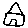
Label: house